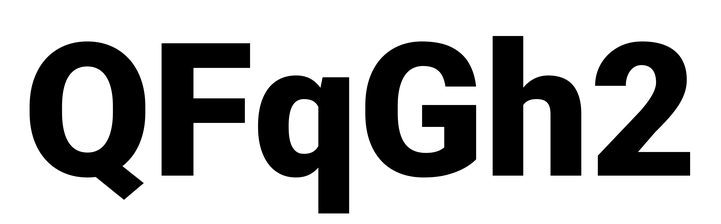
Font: Roboto_Black